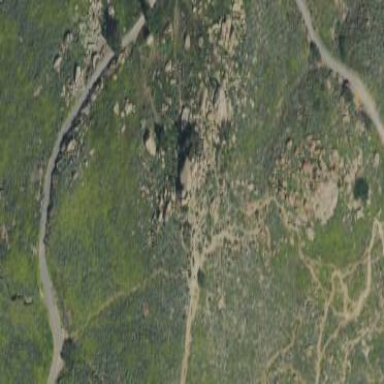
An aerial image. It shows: Landscape dominated by bare rock.